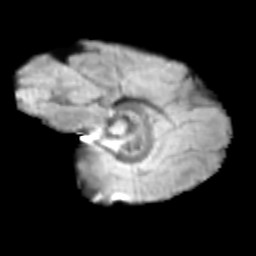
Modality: T2w
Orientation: sagittal
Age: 9
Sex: male
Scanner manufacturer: siemens
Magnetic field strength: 3 T
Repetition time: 3.8 s
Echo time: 0.07 s